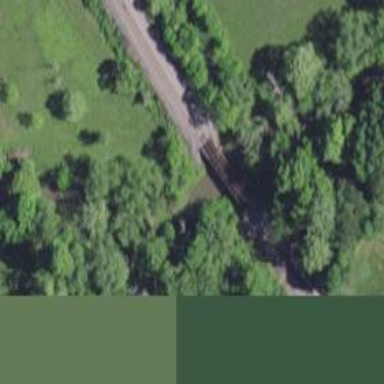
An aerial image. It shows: Railway bridge.